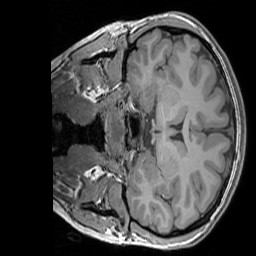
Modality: T1w
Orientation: coronal
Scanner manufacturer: siemens
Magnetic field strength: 3 T
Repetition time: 1.83 s
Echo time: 0.00303 s